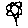
Label: flower